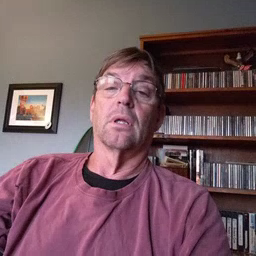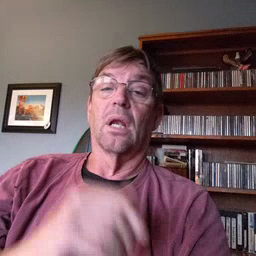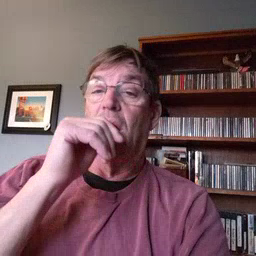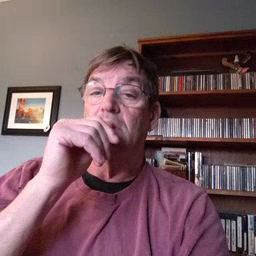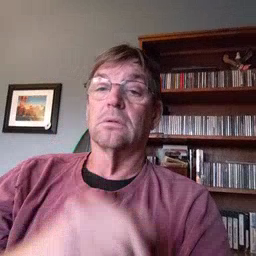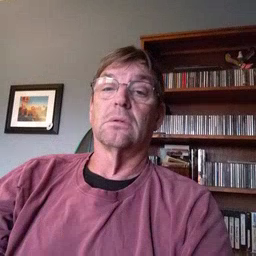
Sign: nuts